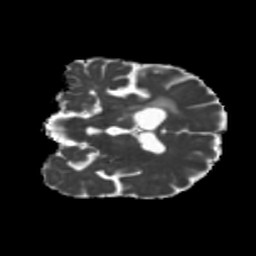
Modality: MD
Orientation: coronal
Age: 60
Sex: female
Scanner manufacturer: siemens
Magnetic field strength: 3 T
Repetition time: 5.25 s
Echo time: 0.08 s